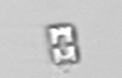
Label: Bacillariophyceae_morphotype1